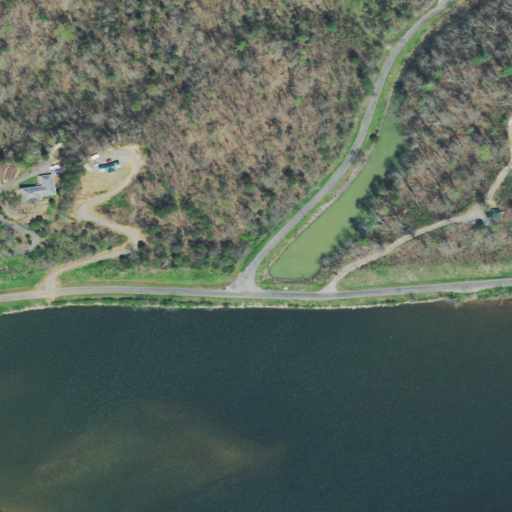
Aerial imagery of valley in Tennessee named Cooks Hollow containing open water, deciduous forest, mixed forest, low intensity development, open development, grassland, medium intensity development, and shrub